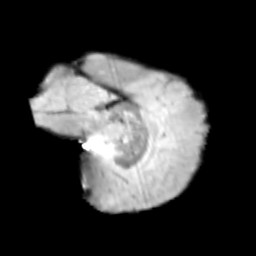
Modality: T2w
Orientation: sagittal
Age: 9
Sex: male
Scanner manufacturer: siemens
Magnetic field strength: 3 T
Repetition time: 3.8 s
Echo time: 0.07 s